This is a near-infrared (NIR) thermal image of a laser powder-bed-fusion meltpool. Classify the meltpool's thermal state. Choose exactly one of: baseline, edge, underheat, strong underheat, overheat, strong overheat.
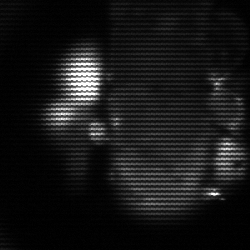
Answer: strong underheat